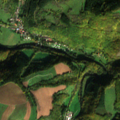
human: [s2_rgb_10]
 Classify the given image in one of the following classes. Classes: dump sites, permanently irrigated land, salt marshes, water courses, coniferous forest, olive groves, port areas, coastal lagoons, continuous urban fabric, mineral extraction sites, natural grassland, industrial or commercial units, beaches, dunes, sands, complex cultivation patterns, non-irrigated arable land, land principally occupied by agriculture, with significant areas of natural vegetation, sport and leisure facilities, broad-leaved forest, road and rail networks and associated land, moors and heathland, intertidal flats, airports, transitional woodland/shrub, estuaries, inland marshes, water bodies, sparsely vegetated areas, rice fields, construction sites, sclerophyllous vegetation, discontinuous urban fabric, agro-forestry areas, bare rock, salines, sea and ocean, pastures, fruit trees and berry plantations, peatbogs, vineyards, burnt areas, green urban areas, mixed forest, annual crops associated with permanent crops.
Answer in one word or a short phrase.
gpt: pastures, complex cultivation patterns, broad-leaved forest, coniferous forest, mixed forest